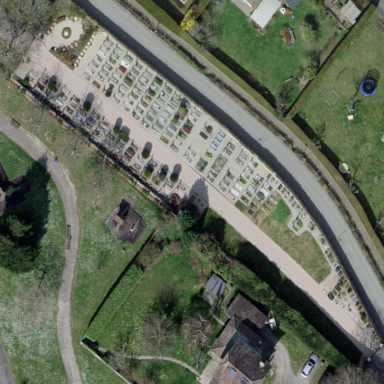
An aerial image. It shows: Cemetery with graves.